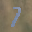
Label: 7